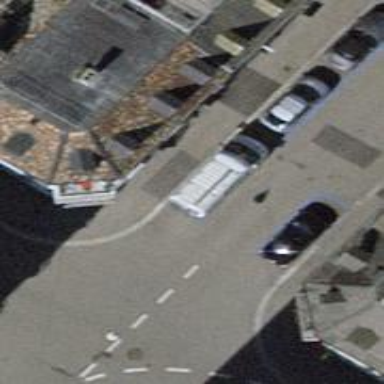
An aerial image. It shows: Parking lane area.